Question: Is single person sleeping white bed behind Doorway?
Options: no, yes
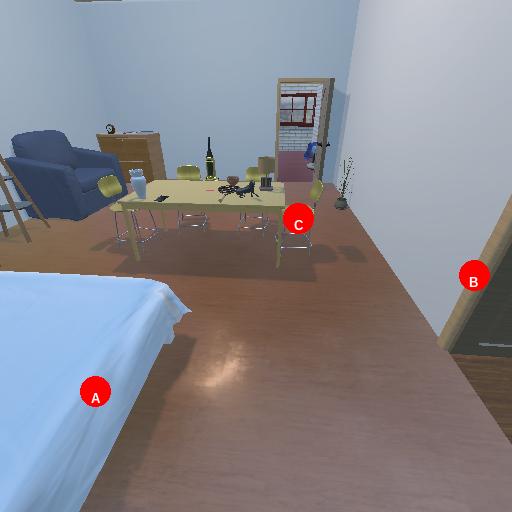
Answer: no